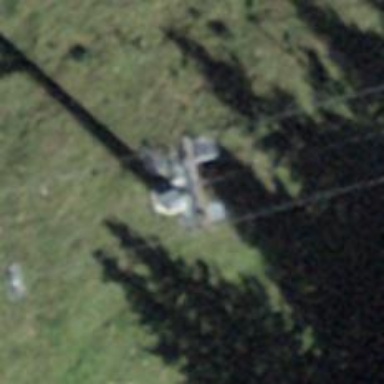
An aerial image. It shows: Pylon used for aerialway.